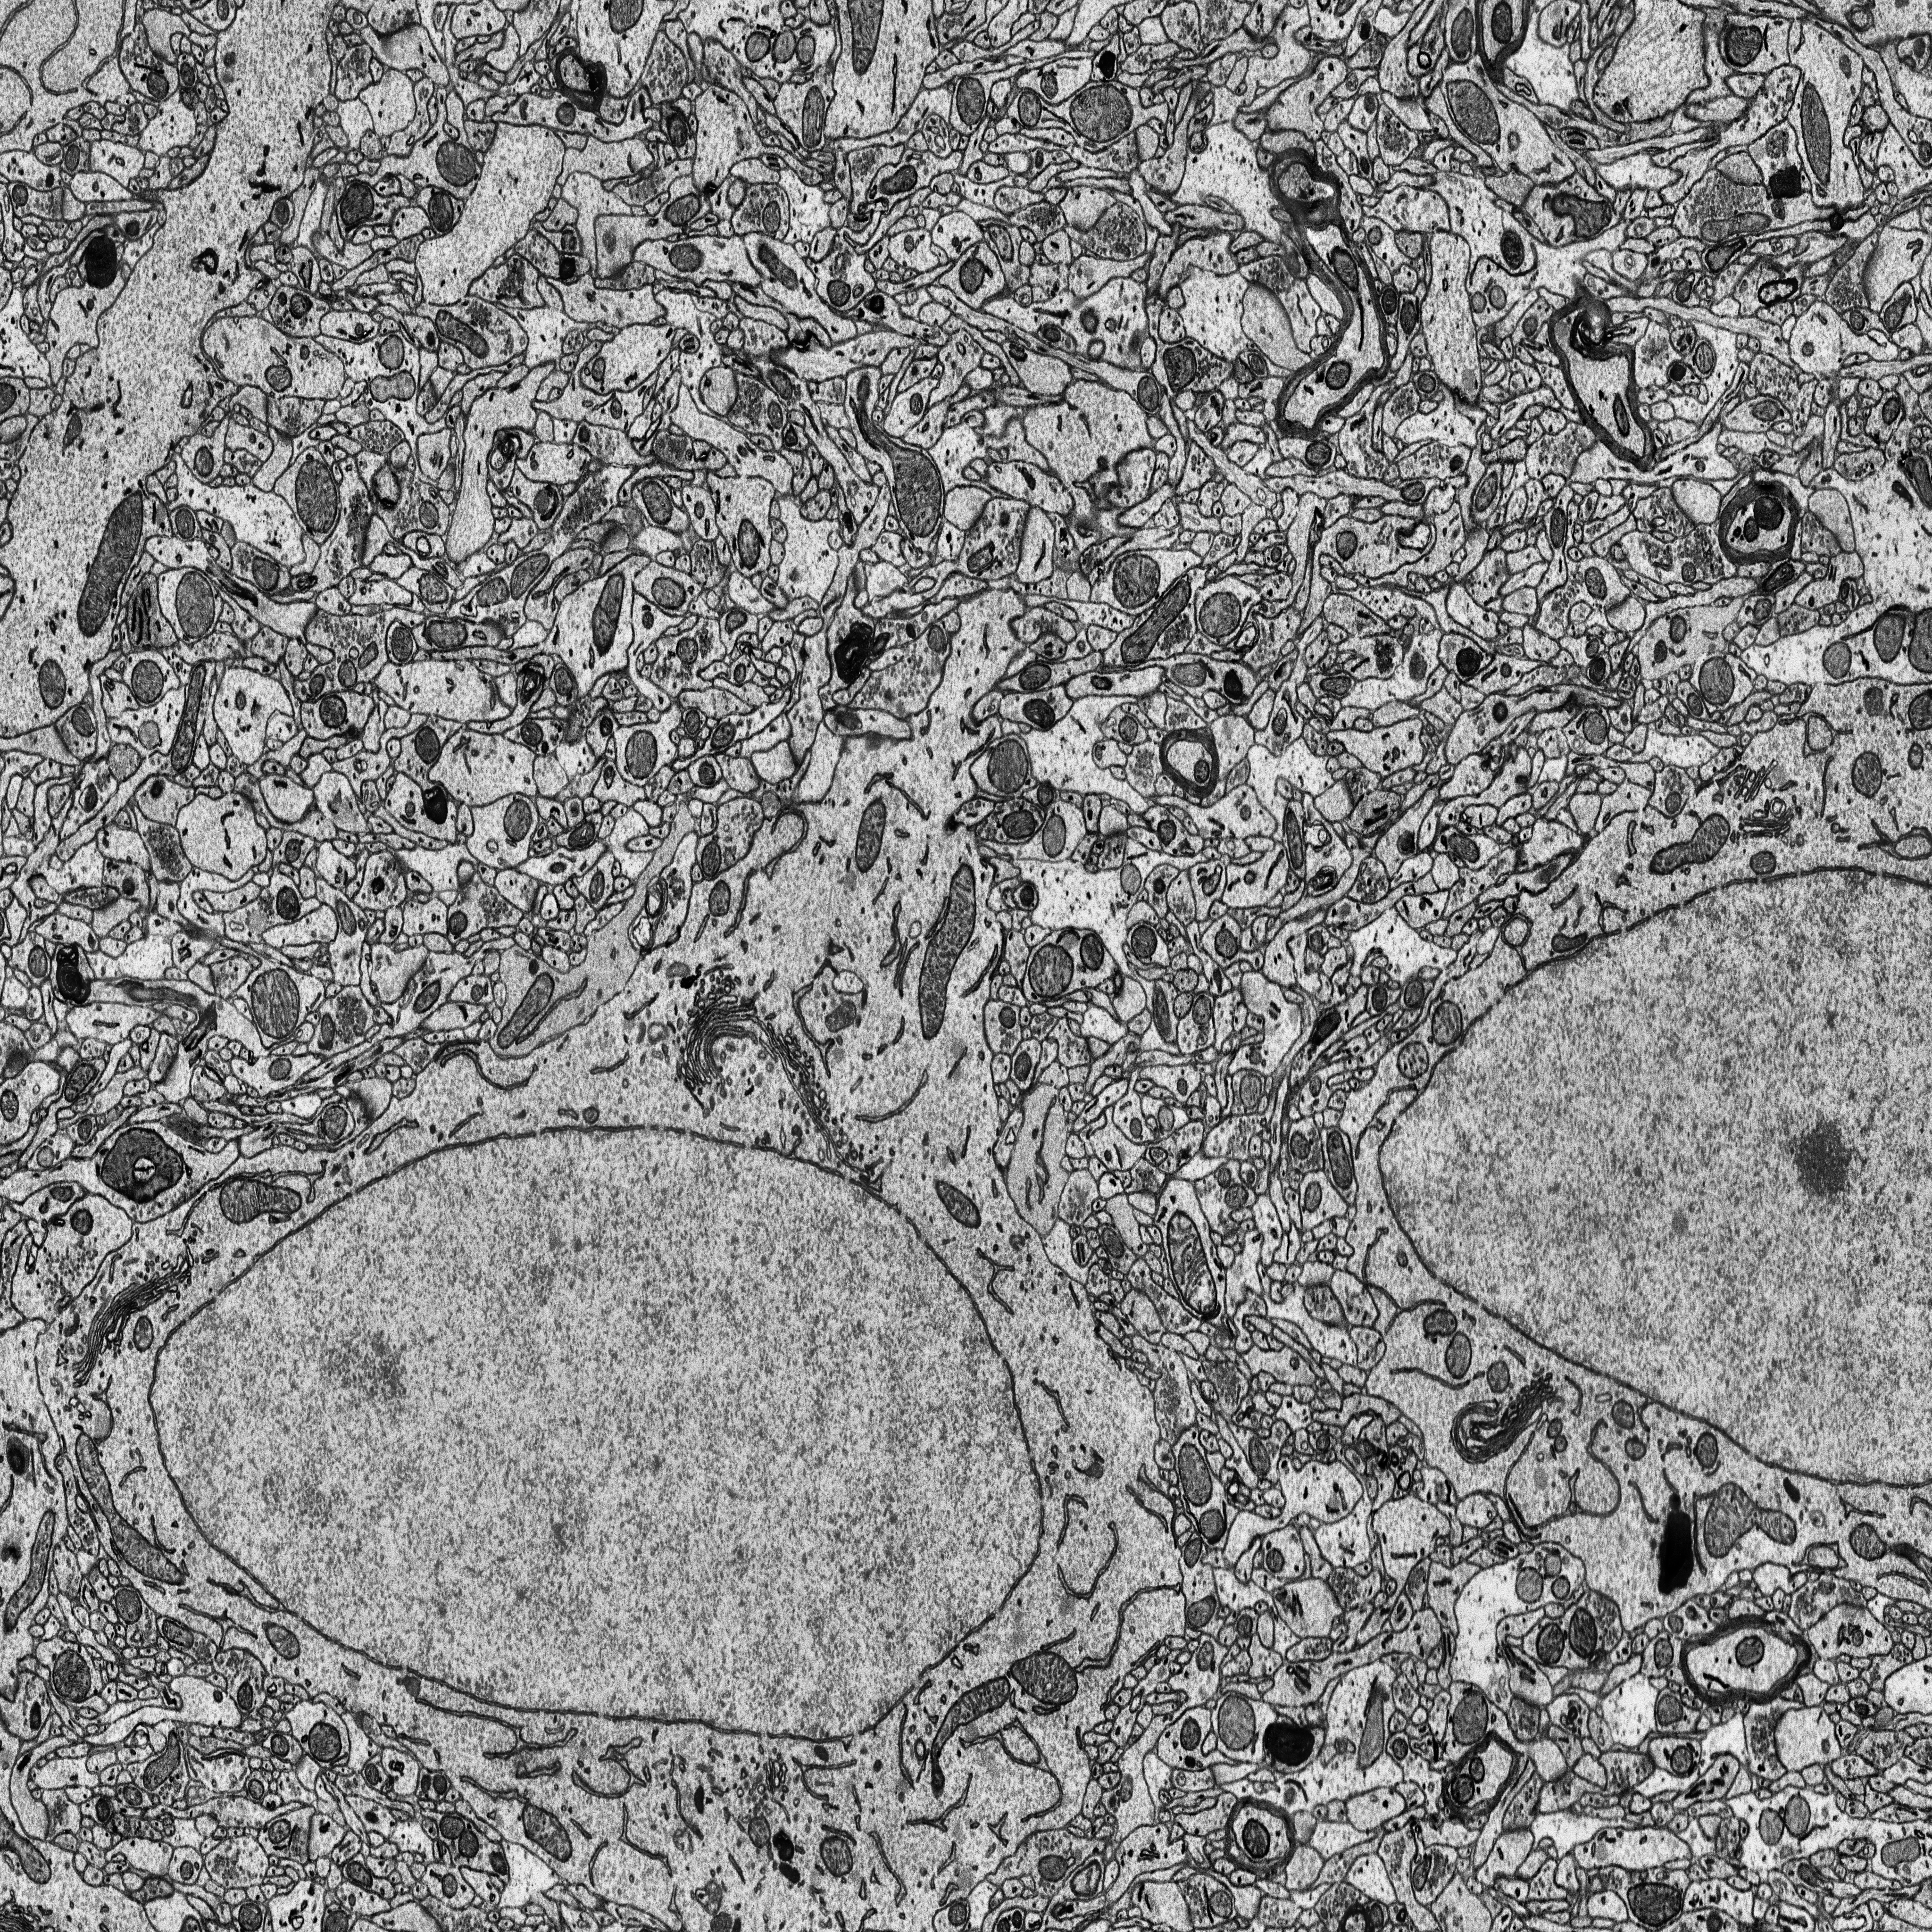
Electron microscopy slice of rat cortex tissue
Slice depth (z): 361
Mitochondria instances in slice: 369